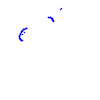
Particle: proton